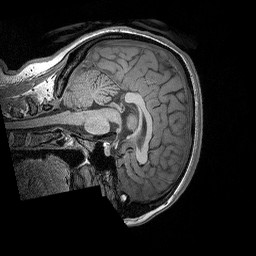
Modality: T1w
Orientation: sagittal
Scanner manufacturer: siemens
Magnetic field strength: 3 T
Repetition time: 2.3 s
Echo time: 0.00298 s